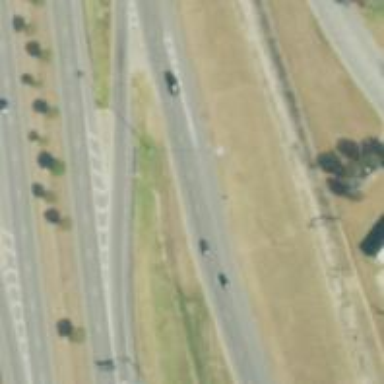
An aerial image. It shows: Trunk link highway.